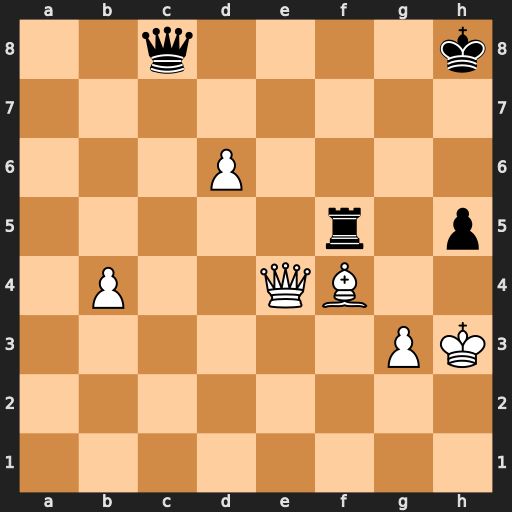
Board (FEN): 2q4k/8/3P4/5r1p/1P2QB2/6PK/8/8
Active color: w
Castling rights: -
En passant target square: -
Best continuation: Qd4+ Kh7 d7